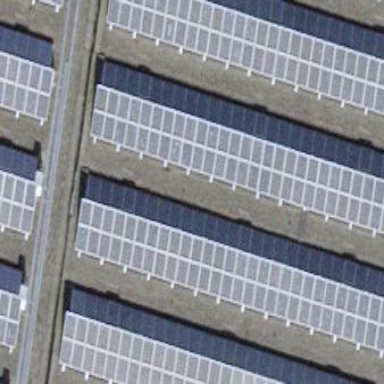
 consisting of solar photovoltaic panels."